Question: I wonder If it is possible to have fixed number of buttons that is shared by different tab pages. However I don't know how to implement this. Do you guys have any idea.
Heres a screenshot of my gui so that all of you can have a clearer view of what I meant.

I want that that the list of Customers, Reservations, and Check In/out will share the buttons search, edit, delete and refresh.
Is it possible? or should I create diff buttons for every tabpage?
is it correct if i do:
'''
private void buttonSearch_Click(object sender, EventArgs e)
{
if(tabpage.SelectedIndex == 1){ then perform action..}
if(tabpage.SelectedIndex == 2) {then perform action...}
}
'''
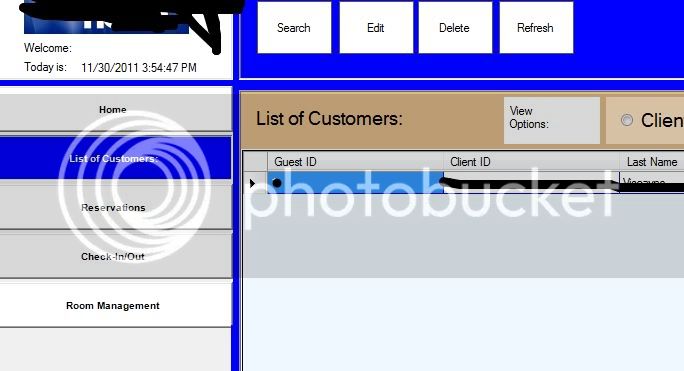
Answer: You could put the buttons in a User Control, add some events to the User Control (e.g. SearchClicked, EditClicked, etc.). Put the user control outside of the tabcontrol.
Then when you change tabs ('TabIndexChanged'), remove event handlers from the previous tab, and add event handlers for the new tab:
'''
private void tabControl_TabIndexChanged(object sender, EventArgs e)
{
UserControl1.EditClicked -= OldEventHandler;
UserControl1.EditClicked += NewEventHandler;
}
'''